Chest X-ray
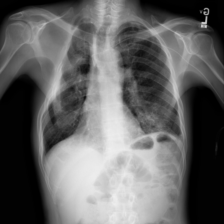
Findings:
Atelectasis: negative
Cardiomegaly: negative
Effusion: negative
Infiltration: positive
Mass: negative
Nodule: negative
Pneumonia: negative
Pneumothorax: negative
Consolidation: negative
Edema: negative
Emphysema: negative
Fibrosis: negative
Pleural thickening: negative
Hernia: negative